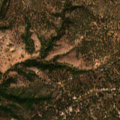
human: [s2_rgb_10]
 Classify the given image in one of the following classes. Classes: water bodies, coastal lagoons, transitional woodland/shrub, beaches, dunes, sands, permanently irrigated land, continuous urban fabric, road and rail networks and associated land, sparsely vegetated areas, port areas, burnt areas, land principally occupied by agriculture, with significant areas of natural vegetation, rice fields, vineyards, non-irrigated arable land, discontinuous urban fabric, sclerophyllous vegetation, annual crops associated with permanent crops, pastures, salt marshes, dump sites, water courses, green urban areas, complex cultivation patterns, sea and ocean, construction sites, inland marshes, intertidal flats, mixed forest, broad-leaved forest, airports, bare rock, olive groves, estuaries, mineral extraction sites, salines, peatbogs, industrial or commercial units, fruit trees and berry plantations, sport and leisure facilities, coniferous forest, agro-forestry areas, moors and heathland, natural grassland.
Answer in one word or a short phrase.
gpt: broad-leaved forest, mixed forest